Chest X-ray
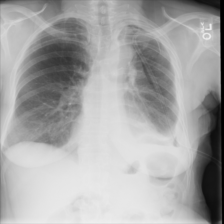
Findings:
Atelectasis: negative
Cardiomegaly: negative
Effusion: negative
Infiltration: negative
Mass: negative
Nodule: negative
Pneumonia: negative
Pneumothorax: positive
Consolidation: negative
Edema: negative
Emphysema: negative
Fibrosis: negative
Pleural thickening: negative
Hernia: negative